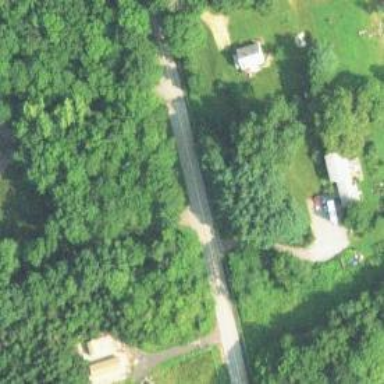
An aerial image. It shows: Driveway.